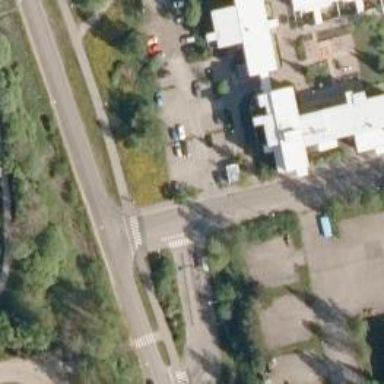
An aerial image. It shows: Road with "give way" sign.